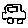
Label: car